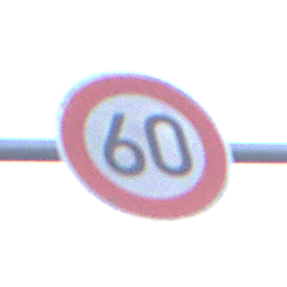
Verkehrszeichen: Geschwindigkeit60
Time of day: SunriseSunset
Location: Outdoor (RoadRail)
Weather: PartlyCloudy
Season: NotSpecified
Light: Natural